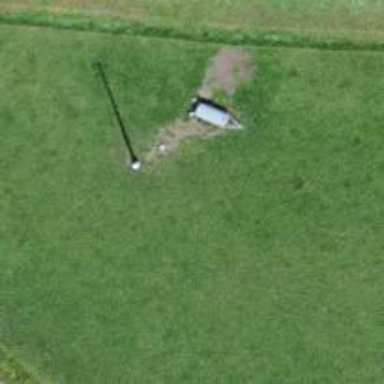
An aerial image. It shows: Power pole.